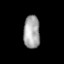
Tissue: lung
Cell type: Epithelial cells
Senescence score: 0.1704
Nuclear area (px): 532
Mean DAPI intensity: 163.758